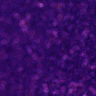
Metastatic tissue present: no